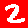
Digit: 2